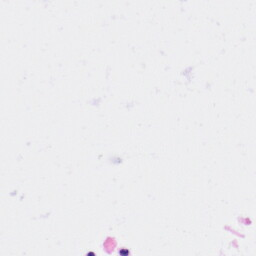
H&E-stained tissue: Kidney